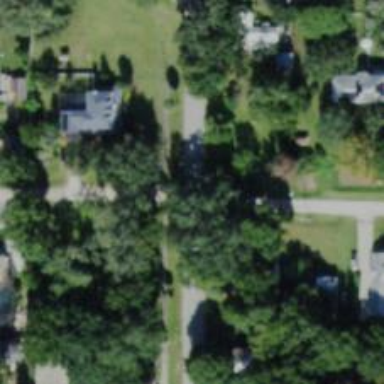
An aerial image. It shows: Residential road with sidewalk on the left.